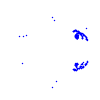
Particle: proton